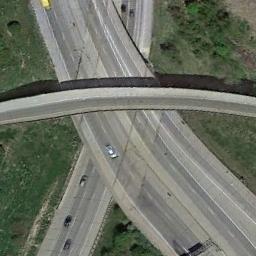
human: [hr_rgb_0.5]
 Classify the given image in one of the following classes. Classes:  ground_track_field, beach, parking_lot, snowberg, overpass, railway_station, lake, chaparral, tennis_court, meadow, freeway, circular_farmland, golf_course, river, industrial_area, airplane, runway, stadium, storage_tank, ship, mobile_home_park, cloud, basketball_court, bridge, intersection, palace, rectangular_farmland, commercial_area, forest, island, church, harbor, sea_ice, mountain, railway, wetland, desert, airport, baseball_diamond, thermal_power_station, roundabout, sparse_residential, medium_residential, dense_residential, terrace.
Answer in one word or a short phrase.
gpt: overpass